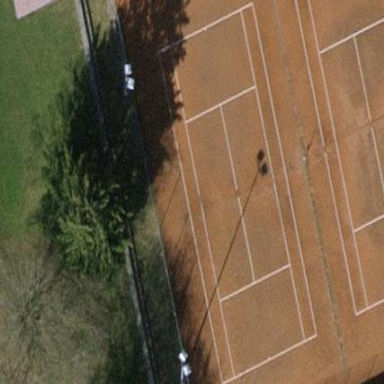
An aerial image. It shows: Sandy tennis court.